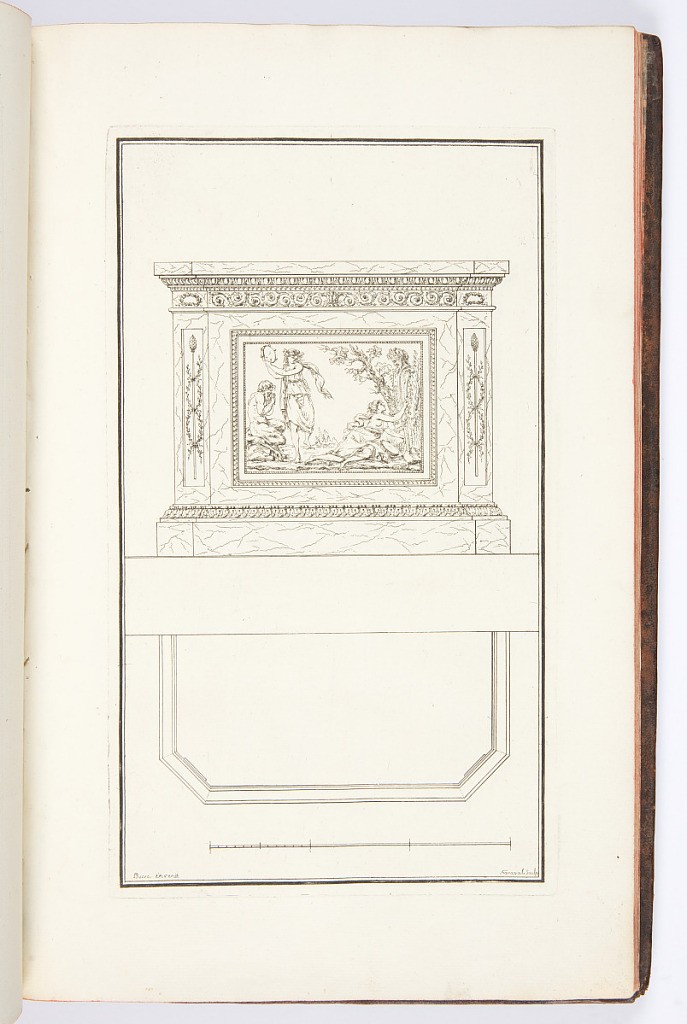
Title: POELE dans le genre modern, à pans coupés, avec bas-relief, au choix des personnes
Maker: Louis-Gustave Taraval, French, 1738 – 1794
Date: ca. 1791
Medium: Etching on paper
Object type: Print
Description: Design for a stove heater decorated with neoclassical motifs, in the form of a pedestal decorated with a sculpted panel in low relief depicting figures (two woman, a satyr, and a herm) in a landscape, framed by running pattern moldings, scrolling leaves, egg and dart motifs, and foliate branches. A plan view and scale below. The plate is signed.